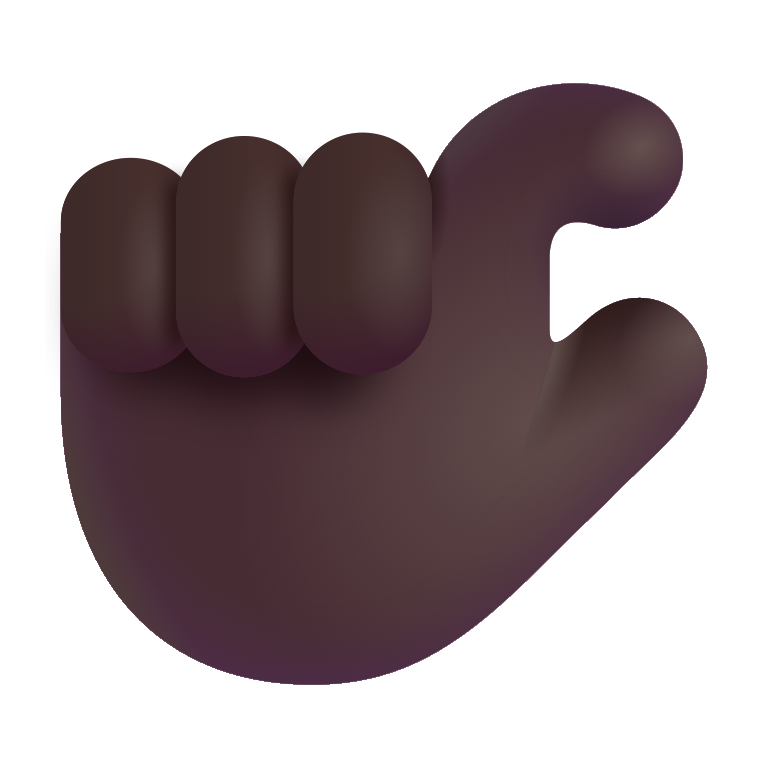
pinching hand color dark